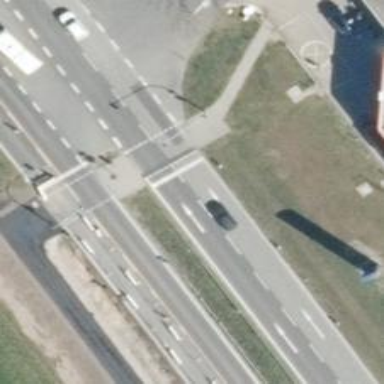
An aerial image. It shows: Road with traffic signals.